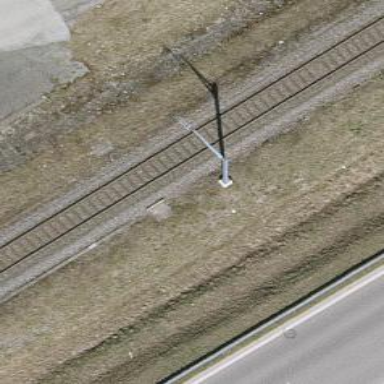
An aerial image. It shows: Catenary mast for power lines.